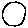
Label: circle